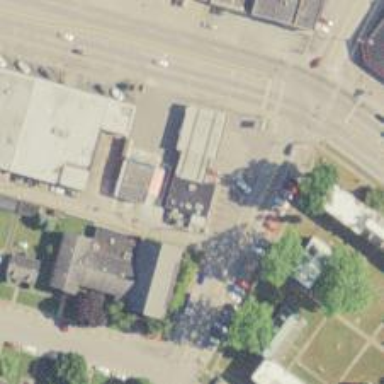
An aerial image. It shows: Convenience shop.